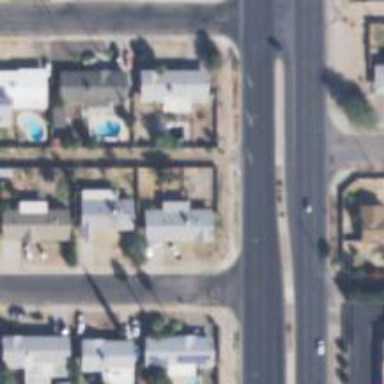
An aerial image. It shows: Power pole.